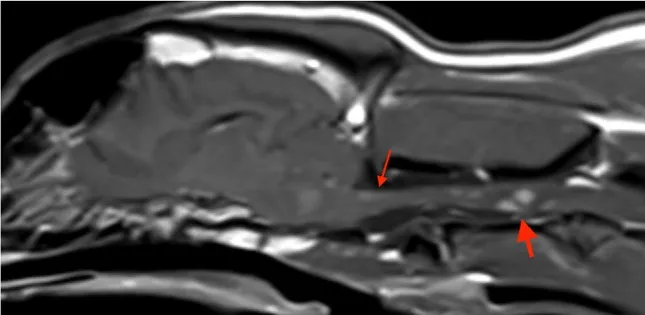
Case 3 Both images show small contrast enhancing lesions in the cervical spinal cord (thick arrows), and evidence of meningeal enhancement (thin arrows).
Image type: radiology (mri)